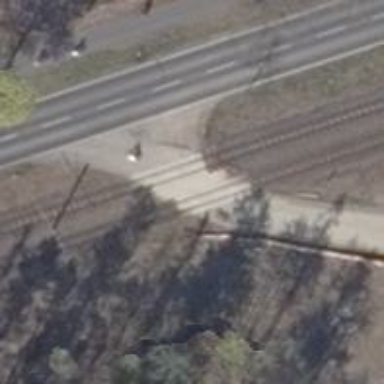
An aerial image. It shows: Concrete track with grade 1 tracktype.